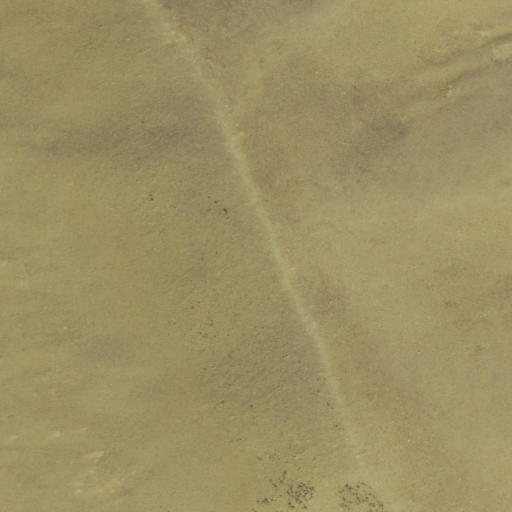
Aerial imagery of mountain in Colorado named Bald Hill containing only grassland